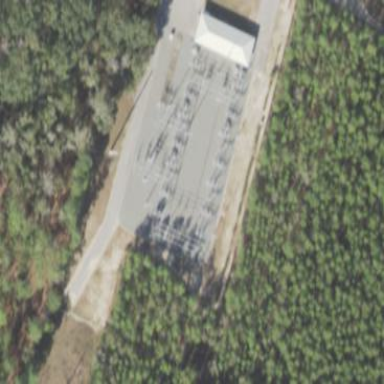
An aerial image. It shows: Distribution substation surrounded by fence.